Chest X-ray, PA view. Patient: 47 years old, sex M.
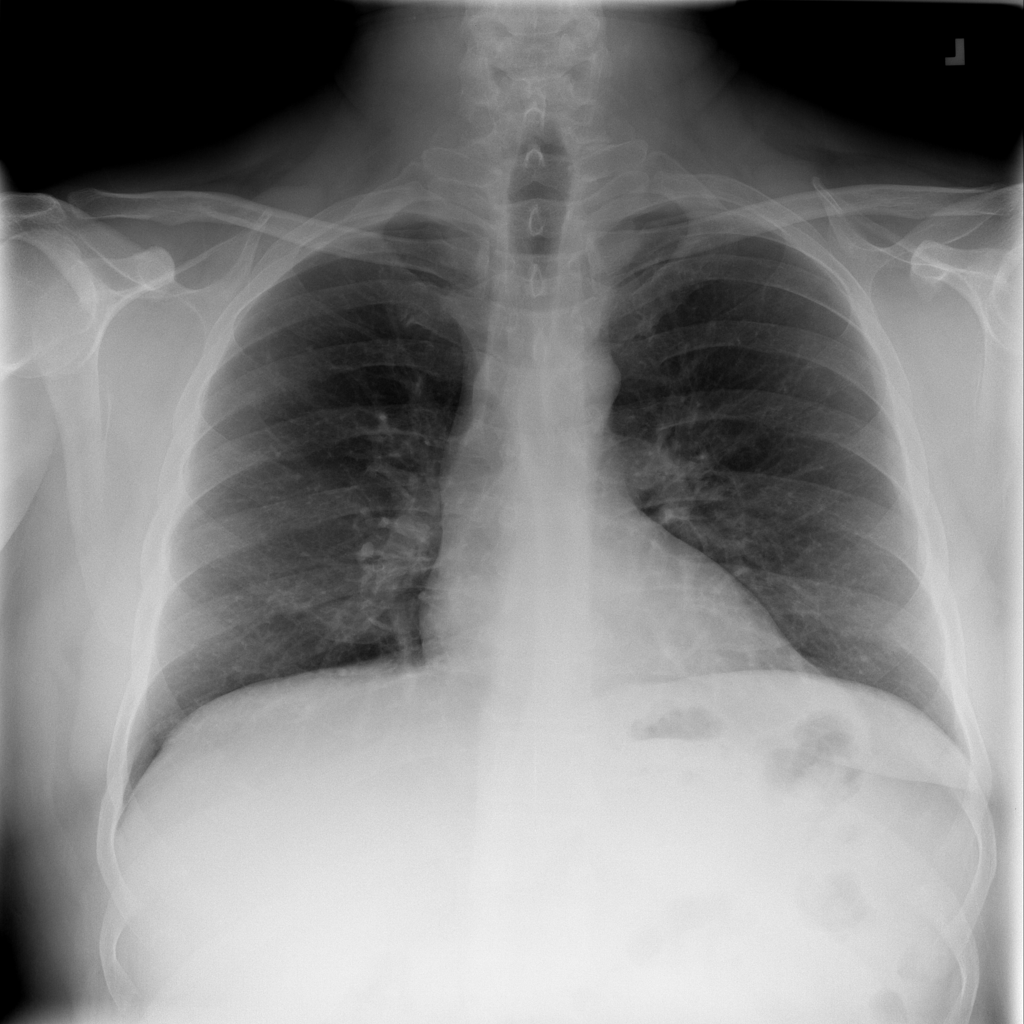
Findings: Infiltration